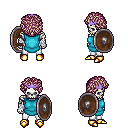
a pixel art fantasy rpg character, male body template, skeleton, teal tunic, white pants, white blonde curly afro hairstyle, purple tiara, white cloth bandages, gold boots, shield, four views (front, back, left, right), 2x2 character sprite sheet, small pixel art, hard edges, no anti-aliasing